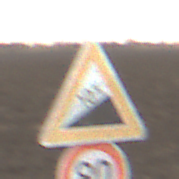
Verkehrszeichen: Steigung10
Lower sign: Geschwindigkeit80
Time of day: MorningAfternoon
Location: Outdoor (Nature)
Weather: Overcast
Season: NotSpecified
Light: Natural